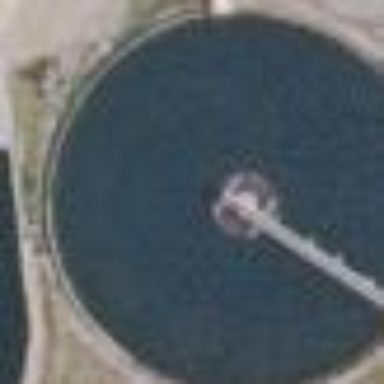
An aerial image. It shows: Wastewater plant.